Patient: sex M, age 56
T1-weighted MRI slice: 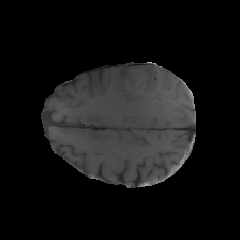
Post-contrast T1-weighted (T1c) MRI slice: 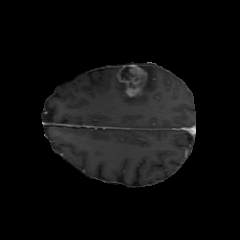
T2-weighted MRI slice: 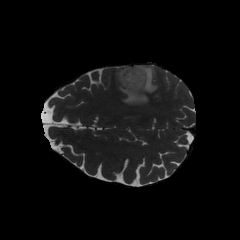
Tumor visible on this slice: yes
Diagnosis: Glioblastoma, IDH-wildtype
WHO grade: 4